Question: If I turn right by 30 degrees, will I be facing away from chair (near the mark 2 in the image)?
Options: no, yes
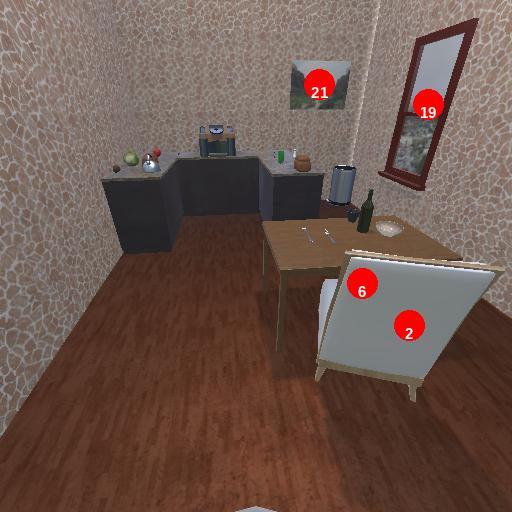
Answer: no